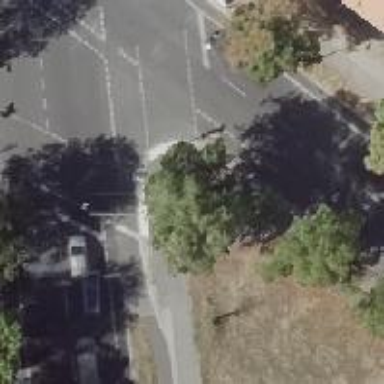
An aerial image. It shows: Cycleway with asphalt surface. There is crossing with traffic signals for cyclists.